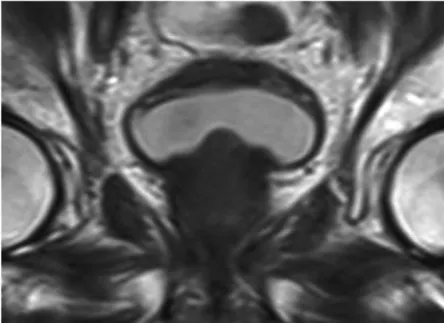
(C) Pelvic MRI following the combination treatment involving EBRT and intra-arterial infusion chemotherapy demonstrating that the prostatic tumor had markedly diminished. LN, lymph node; EBRT, external-beam radiotherapy.
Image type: radiology (mri)